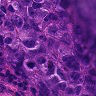
Metastatic tissue present: yes